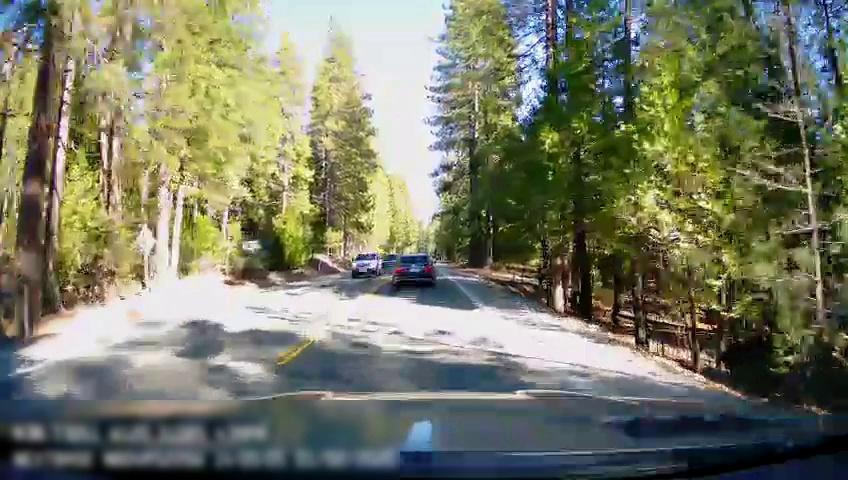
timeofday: Day
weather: Sunny
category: Drivable Space
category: Vehicles | Truck
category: Vehicles | Car
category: Lanes | Opposite Lane
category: Lanes | Opposite Lane
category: Lanes | Current Lane
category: Lanes | Current Lane